Field crop: maize
Growth stage: 2
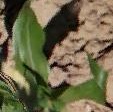
Species: maize